Field crop: maize
Growth stage: 2
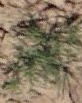
Species: salsola